Aerial crown-view tile of a tropical tree (Barro Colorado Island, Panama), acquired 20240918:
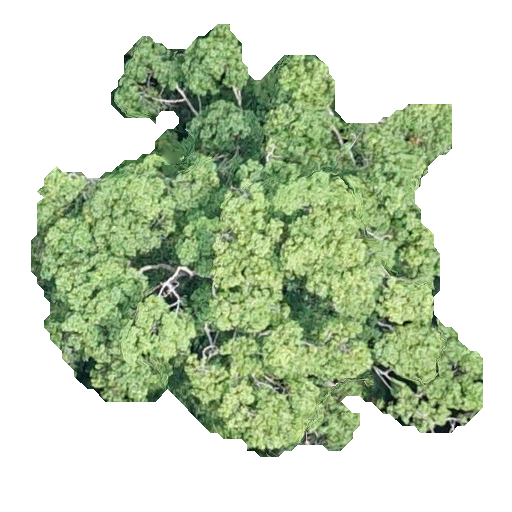
Species: Ocotea leptobotra
GBIF accepted scientific name: Ocotea leptobotra
Crown area: 201.391 m²